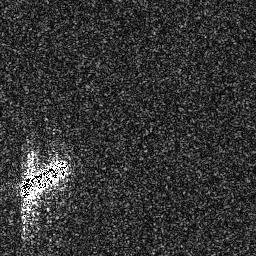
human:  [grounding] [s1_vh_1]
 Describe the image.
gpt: In the satellite image, there is  <ref>1 large ship </ref> <box>[[6, 61, 26, 78, 0]]</box> located at left.